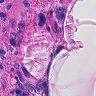
Metastatic tissue present: yes